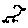
Label: bird